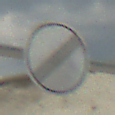
Verkehrszeichen: EndeSaemtlicherBegrenzungen
Umgebung: Outdoor, Beach
Tageszeit: MorningAfternoon
Wetter: PartlyCloudy
Licht: Natural
Jahreszeit: NotSpecified
Kontrast: HighContrast